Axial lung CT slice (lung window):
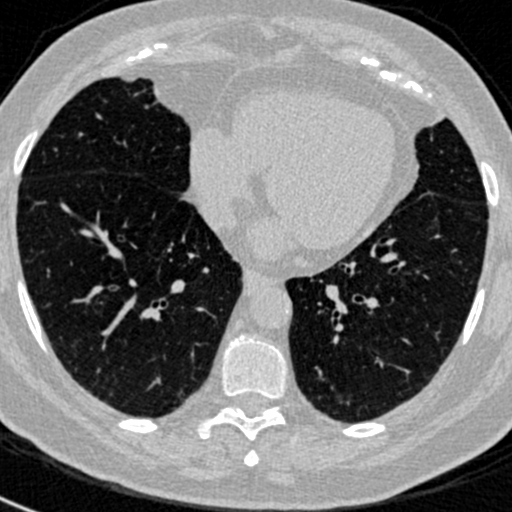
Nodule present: no